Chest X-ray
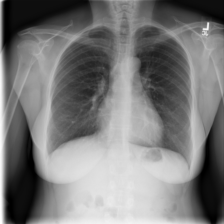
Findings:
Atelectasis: negative
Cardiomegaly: negative
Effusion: negative
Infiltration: positive
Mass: negative
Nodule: negative
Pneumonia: negative
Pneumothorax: negative
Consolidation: negative
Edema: negative
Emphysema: negative
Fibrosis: negative
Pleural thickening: negative
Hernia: negative